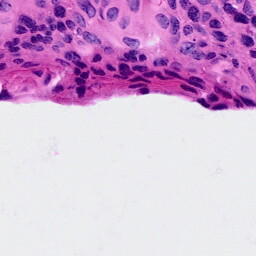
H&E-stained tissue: Cervix